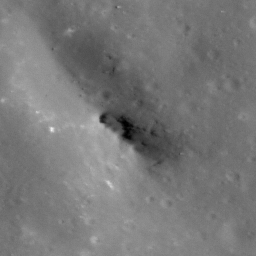
Pit: Copernicus 23
Host crater: Copernicus
Host type: impact_melt
Lunar coordinates: latitude 10.207, longitude 339.898